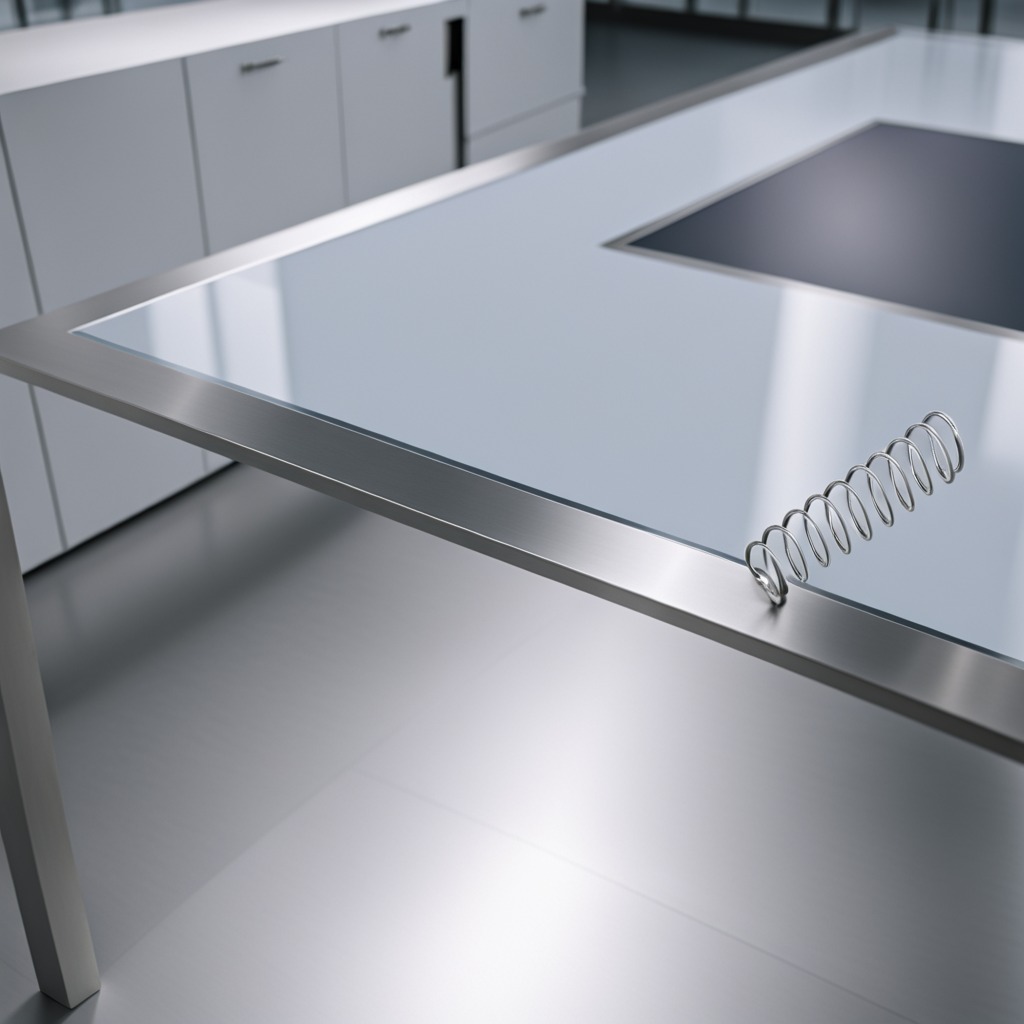
A coiled metal spring is lying on the stainless steel table.